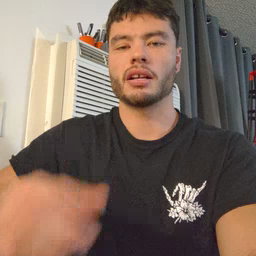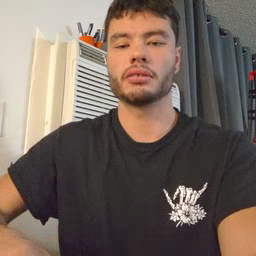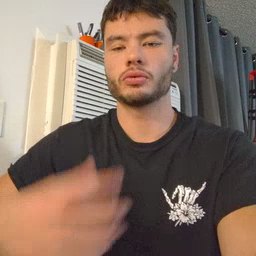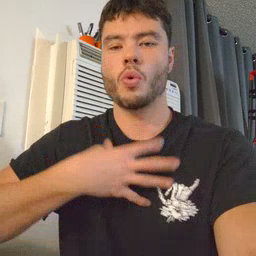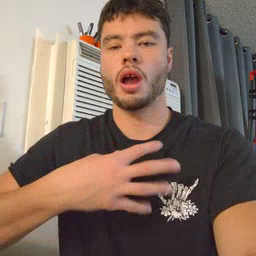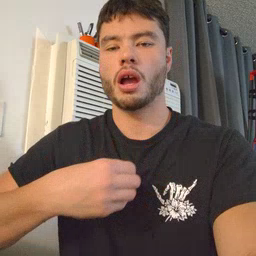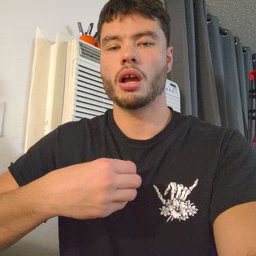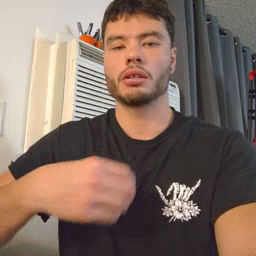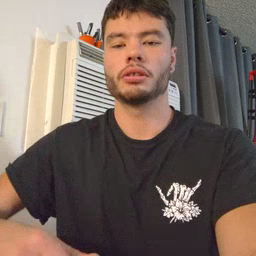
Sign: white